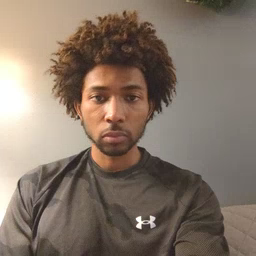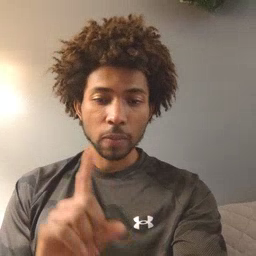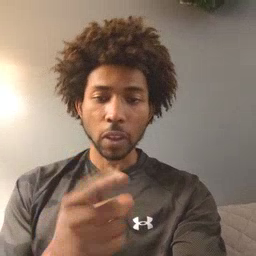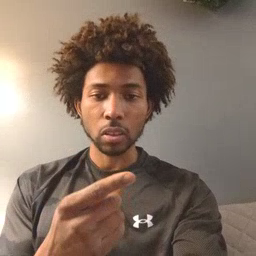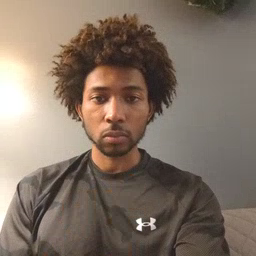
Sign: first